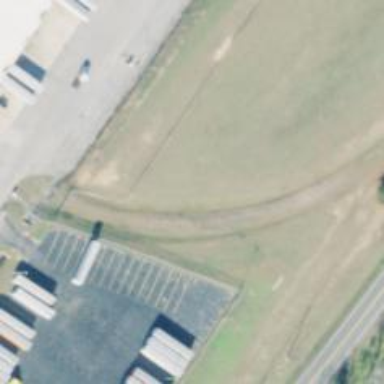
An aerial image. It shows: Abandoned railway spur.